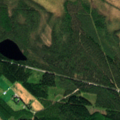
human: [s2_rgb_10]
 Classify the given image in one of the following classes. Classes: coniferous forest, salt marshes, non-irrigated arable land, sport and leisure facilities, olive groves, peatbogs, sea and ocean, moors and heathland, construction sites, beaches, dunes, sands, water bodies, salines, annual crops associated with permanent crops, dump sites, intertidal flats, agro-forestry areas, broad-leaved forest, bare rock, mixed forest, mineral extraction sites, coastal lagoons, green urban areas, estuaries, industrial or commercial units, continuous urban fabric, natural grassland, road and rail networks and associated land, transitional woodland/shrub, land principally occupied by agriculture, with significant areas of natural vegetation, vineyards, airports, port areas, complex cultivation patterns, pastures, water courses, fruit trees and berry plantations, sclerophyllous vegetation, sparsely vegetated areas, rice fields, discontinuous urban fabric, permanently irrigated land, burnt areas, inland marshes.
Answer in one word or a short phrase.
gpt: broad-leaved forest, coniferous forest, mixed forest, peatbogs